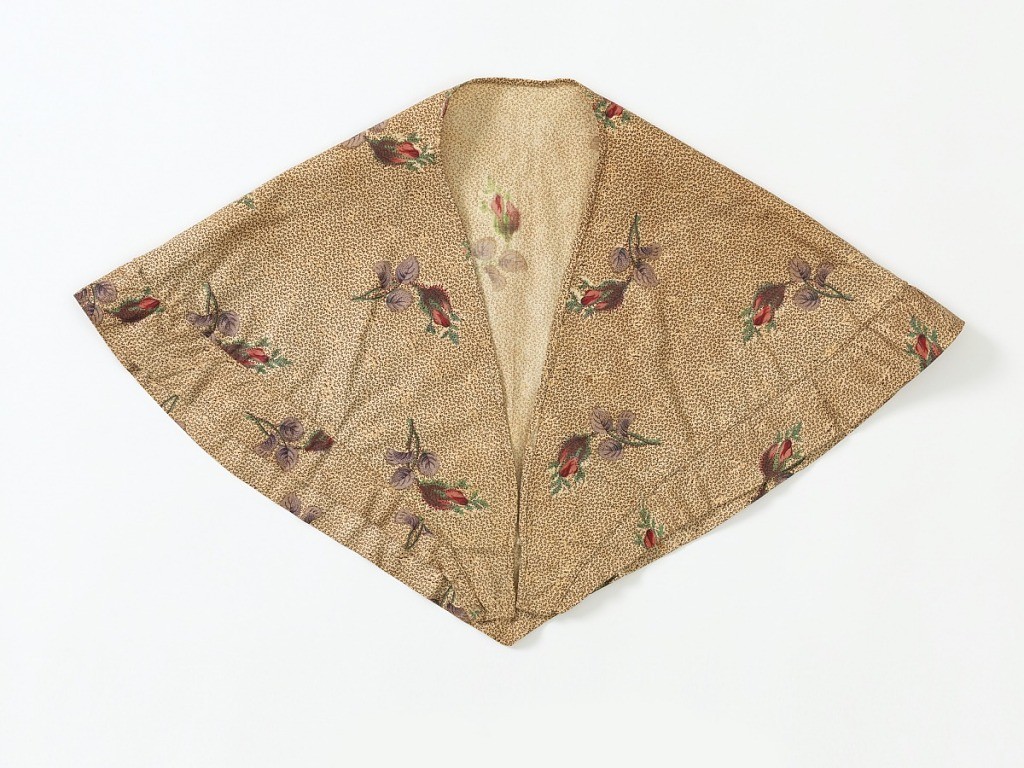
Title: Capelet
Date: ca. 1835
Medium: cotton Technique: printed
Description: Cape for a young girl of printed calico with pink, green, and purple flowers sprinkled over a small ground pattern of dark brown curling lines.